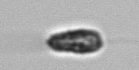
Label: Pseudochattonella_farcimen